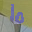
Label: 6